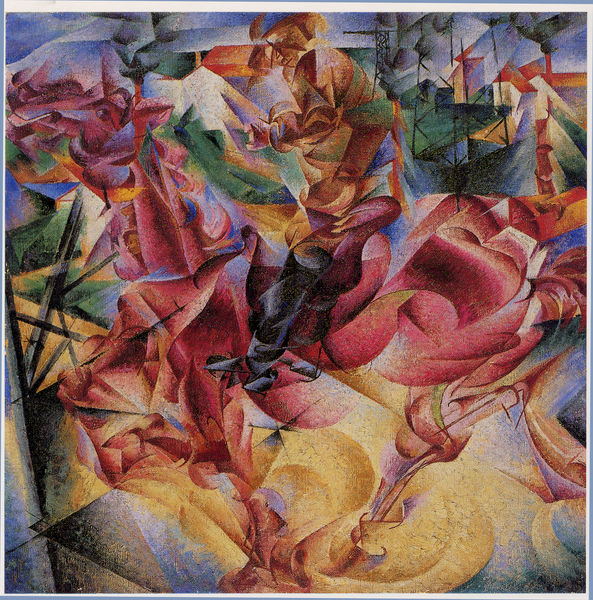
Titel: Elasticità
Künstler: Umberto Boccioni
Standort: Milano
Institution: Pinacoteca di Brera
Schlagwörter: baum, berg, blau, dunkel, feuer, gemälde, haut, himmel, kampf, kopf, mann, nackt, schatten, wasser, bäume, dreieck, gelb, grün, impressionismus, komposition, kubismus, kubistisch, landschaft, menschen, ocker, sand, stadt, bewegung, blume, braun, bunt, geschwungen, glas, grau, hell, hut, licht, ohr, orange, paris, pastell, schwarz, strasse, türkis, weiss, zeichnung, dach, haus, hund, rot, tier, tiere, weg, expressionismus, malerei, muster, tanz, arm, augen, gesicht, mensch, tod, bild, öl, häuser, hügel, natur, gitter, qualm, rauch, boden, auge, figur, stoff, ohren, rosa, sanft, kamin, kamine, kreis, pferd, reiter, rund, schornstein, turm, chaos, huf, hufe, reiterbild, ritt, sattel, schnell, schweif, spanien, bein, farbig, schiff, schiffe, welle, wellen, italien, moderne, russland, warm, abstrakt, berge, farben, fläche, flächen, gebirge, modern, dächer, schornsteine, farbe, formen, lila, nebel, violett, linien, fabrik, van gogh, figuren, hafen, industrie, masten, dampf, trümmer, wild, woge, duktus, weib, kraft, striche, abstraktion, surrealismus, impression, flucht, schlote, harmonie, pink, kurven, futurismus, schmutz, maske, eckig, alpen, linie, kran, strommast, linear, farbflächen, wirbel, form, stücke, grafisch, revolution, uniform, durcheinander, soldat, strich, dynamik, hektik, klassische moderne, manifest, kreise, wirr, zirkus, stiefel, räume, kunst, ölmalerei, ritter, viel, jagd, franz, schematisch, ecken, kontraste, geometrisch, kaputt, bedrohung, leben, verschwommen, schnauze, kristall, blaugrün, dynamisch, strudel, picasso, kavalerie, blitz, verschlungen, pfer, nüstern, mythos, struktur, industrialisierung, warme farben, rechteckig, fließend, espressionismus, grüne, zeit, gallopp, winden, farbverlauf, schemen, tempo, dreiecke, format, kanten, spiralen, gaul, kreisen, rundung, spirale, ungegenständlich, geometrie, quadrat, blauer reiter, komisch, einhorn, geschwindigkeit, geraden, drache, rundungen, schnelligkeit, kandinsky, farbigkeit, konstruktivismus, galopp, quadratisch, avantgarde, tief, mischung, grundfarben, artisten, industrielandschaft, strommasten, strommaste, reiterdenkmal, winkel, teile, komplementärfarben, fabrikschornstein, elemente, facetten, farbkontrast, gegenstandslos, italienisch, franz marc, marc, krahn, zackig, wellwn, reiterstiefel, kantig, facettierung, auflösung, kristallin, splitter, gebrochen, abstakt, prisma, segmente, dreicke, brechung, zersplittert, röhre, delauney, schwingung, überschneidung, jockey, aktion, durchdringung, reitstiefel, elektrizität, konstruiert, boccioni, umberto, schöpfung, balla, italiener, maniriert, unregelmäßig, auge gottes, figuten, blickwinkel, diamant, aufwühlend, energie, werke, faren, rausch, mehrsichtigkeit, herabstürzen, perosn, don quichote, zivilisation, severini, formauflösung, spontan, verwirrend, wirrwar, dynamismus, bocconi, simultaneität, ströme, kubsimus, kubusmus, zersplitterung, modern art, delauny, schilfgrün, cubismus, öl auf leinwand, aufsplitterung, goldrausch, sureal, mehransichtigkeit, pfern, dreieckformen, pointellismus, reister, abstrajkt, bahnlinie tunnel, bint, dorf häuser rauchende schornst, elastizität, fabrikschlote, farbenpracht, farbenspiele, farbige tücher, flammenartig, formkontrast, formzerlegung, frabkomposition, fragmentierung, furutismus, futuris,us, futuriusmus, gebeugte haltung, schwebend sc, gegenstandsauflösung, geist aus der flasche, gelf, georg gross, grün kubismus, himmerlsgloriole, hochspannungsmast, industriegesellschaft, industriezeitalter, jocey, k8o, kreation, ktistall, lebensfrische, läp, mehrschichtig, menschliche figur, moderner mensch, neues sehen, orange wolken, perspektivwechsel, postkonstruktivismus, reinasance, reiterdarstellung, rennen bewegung, schwarze stiefel, schwebenge stoffe, sehr viel, splitterung, spurt, textiles meer, transparente farbigkeit, ujrzujkz5k578i, weiche formen, wolkenzauber, ydvsvrs, zerhackt, 20. jahrhundert, üferd, boccionio, technig, dimensional